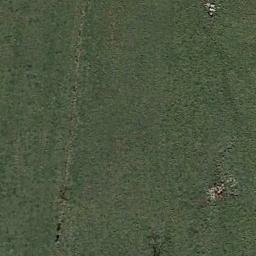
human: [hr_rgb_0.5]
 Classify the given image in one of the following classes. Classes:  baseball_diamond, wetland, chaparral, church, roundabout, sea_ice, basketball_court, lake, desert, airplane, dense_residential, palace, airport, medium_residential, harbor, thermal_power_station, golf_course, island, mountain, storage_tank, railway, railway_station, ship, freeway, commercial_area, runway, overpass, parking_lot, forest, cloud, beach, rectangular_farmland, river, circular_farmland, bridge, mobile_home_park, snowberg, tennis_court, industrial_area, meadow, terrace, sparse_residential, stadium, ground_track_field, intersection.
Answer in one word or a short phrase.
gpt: meadow